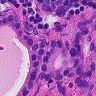
Metastatic tissue present: yes